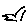
Label: bird